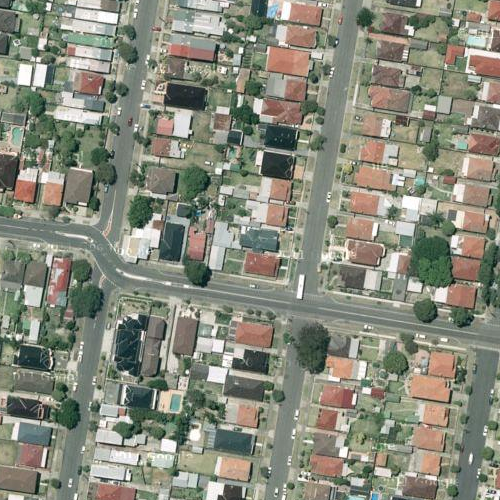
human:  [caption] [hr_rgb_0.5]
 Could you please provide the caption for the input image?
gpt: There are many houses with red and orange roofs arranged neatly .

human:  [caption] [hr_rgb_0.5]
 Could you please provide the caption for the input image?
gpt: This is a residential area with many houses of red and orange roofs while a crossroad in the middle .

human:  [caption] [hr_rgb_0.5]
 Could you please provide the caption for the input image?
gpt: A residential area with many houses arranged neatly and a crossroad in the middle .

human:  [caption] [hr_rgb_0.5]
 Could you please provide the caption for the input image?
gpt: This is a residential area with lots of houses and a crossroad in the middle .

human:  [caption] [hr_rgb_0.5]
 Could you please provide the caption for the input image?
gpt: A residential area with many houses arranged neatly and a big crossroad in the middle .